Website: slack
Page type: stored-credit-cards
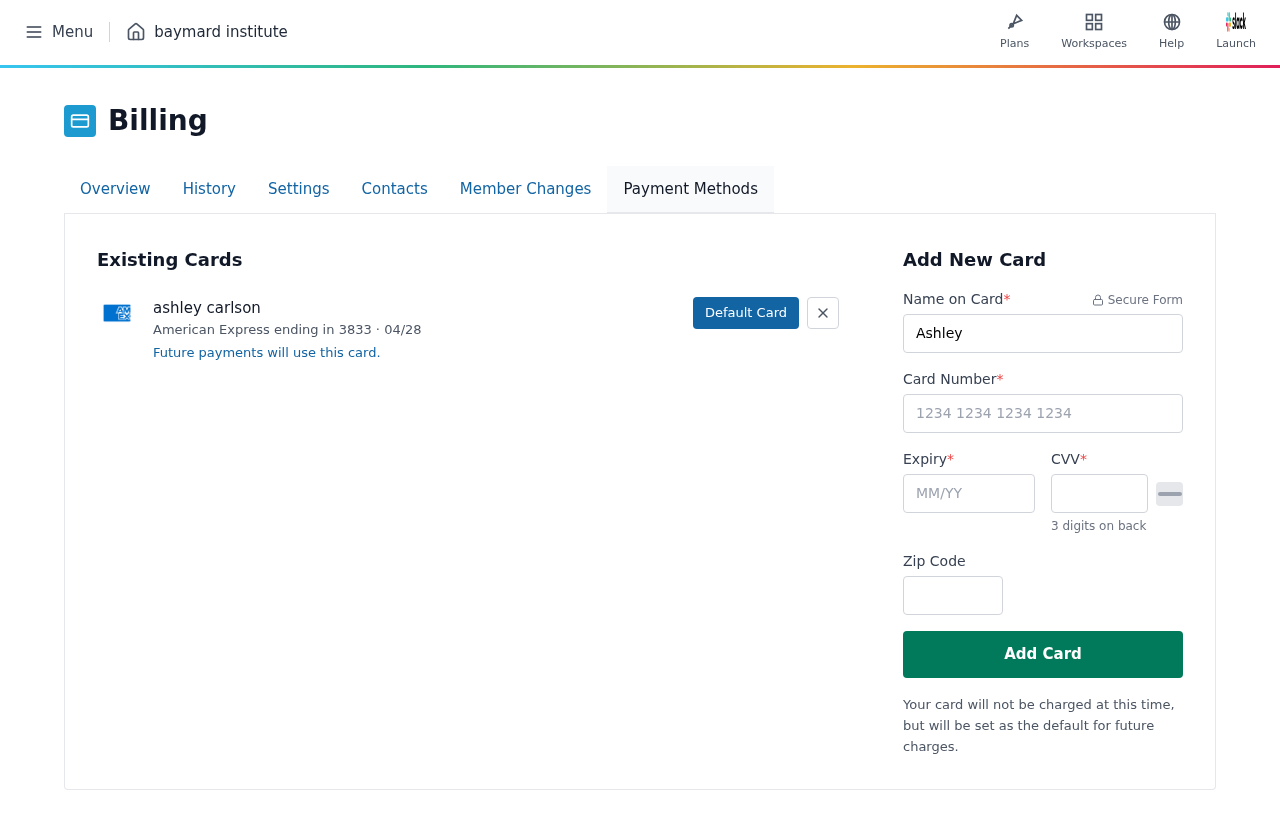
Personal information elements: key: PII_CARD_CVV
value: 8853
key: PII_CARD_EXPIRY
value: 04/28
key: PII_CARD_EXPIRY_MONTH
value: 04
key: PII_CARD_EXPIRY_YEAR
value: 28
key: PII_CARD_LAST4
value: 3833
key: PII_CARD_NUMBER
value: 3787 6740 0683 833
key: PII_CARD_TYPE
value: American Express
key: PII_FULLNAME
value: ashley carlson
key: PII_FULLNAME
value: Ashley Carlson
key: PII_POSTCODE
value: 47115